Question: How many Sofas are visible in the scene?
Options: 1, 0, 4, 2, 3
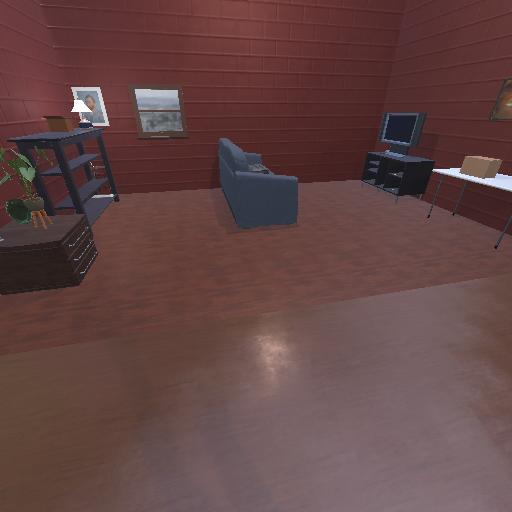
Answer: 1